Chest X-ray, AP view. Patient: 32 years old, sex F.
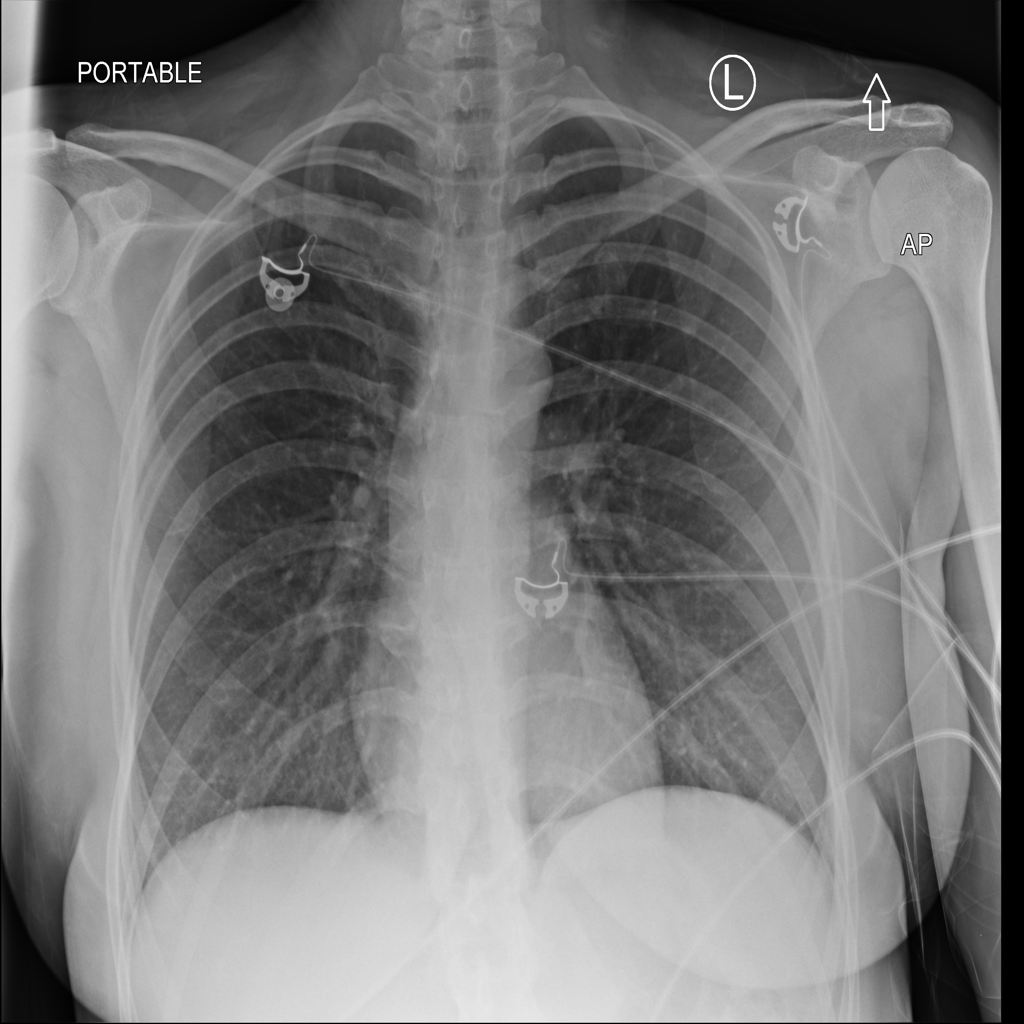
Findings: No Finding